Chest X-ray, AP view. Patient: 58 years old, sex F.
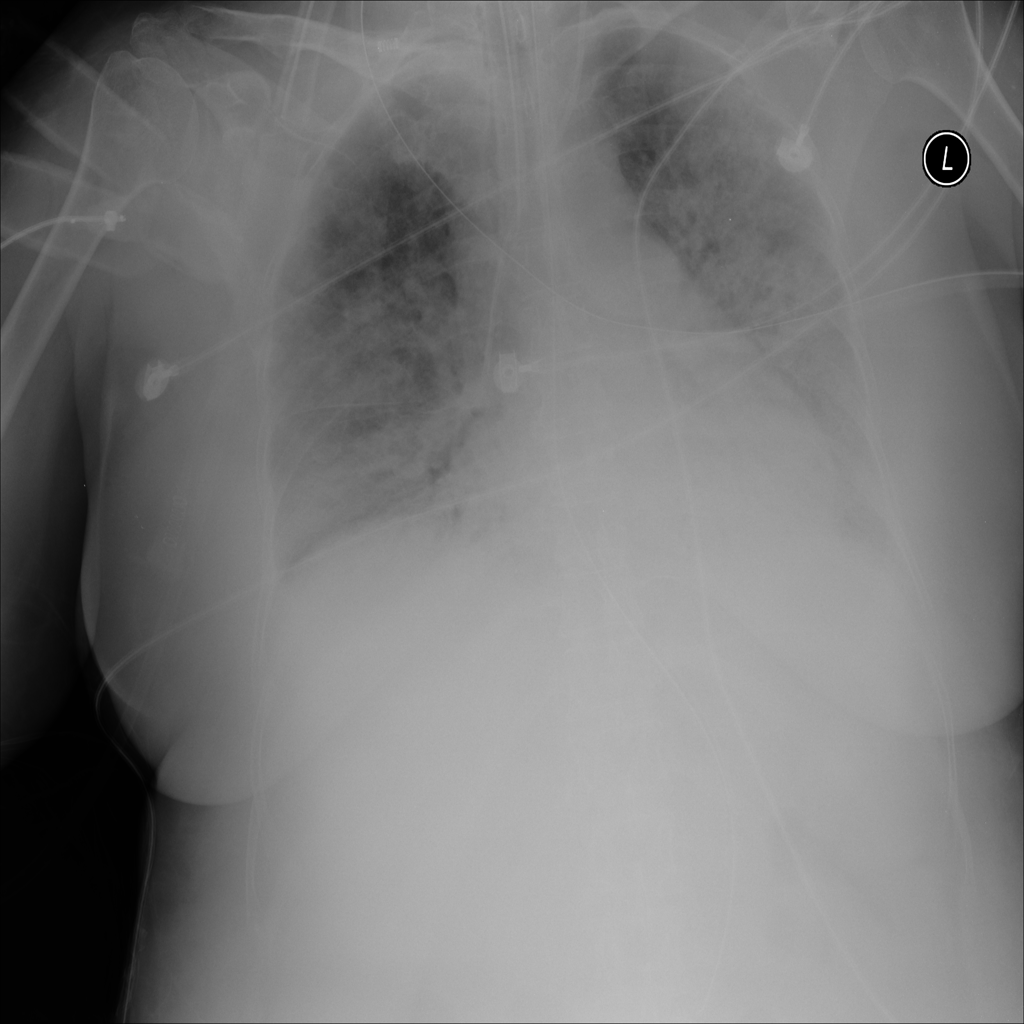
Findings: Infiltration